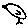
Label: bird